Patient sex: M
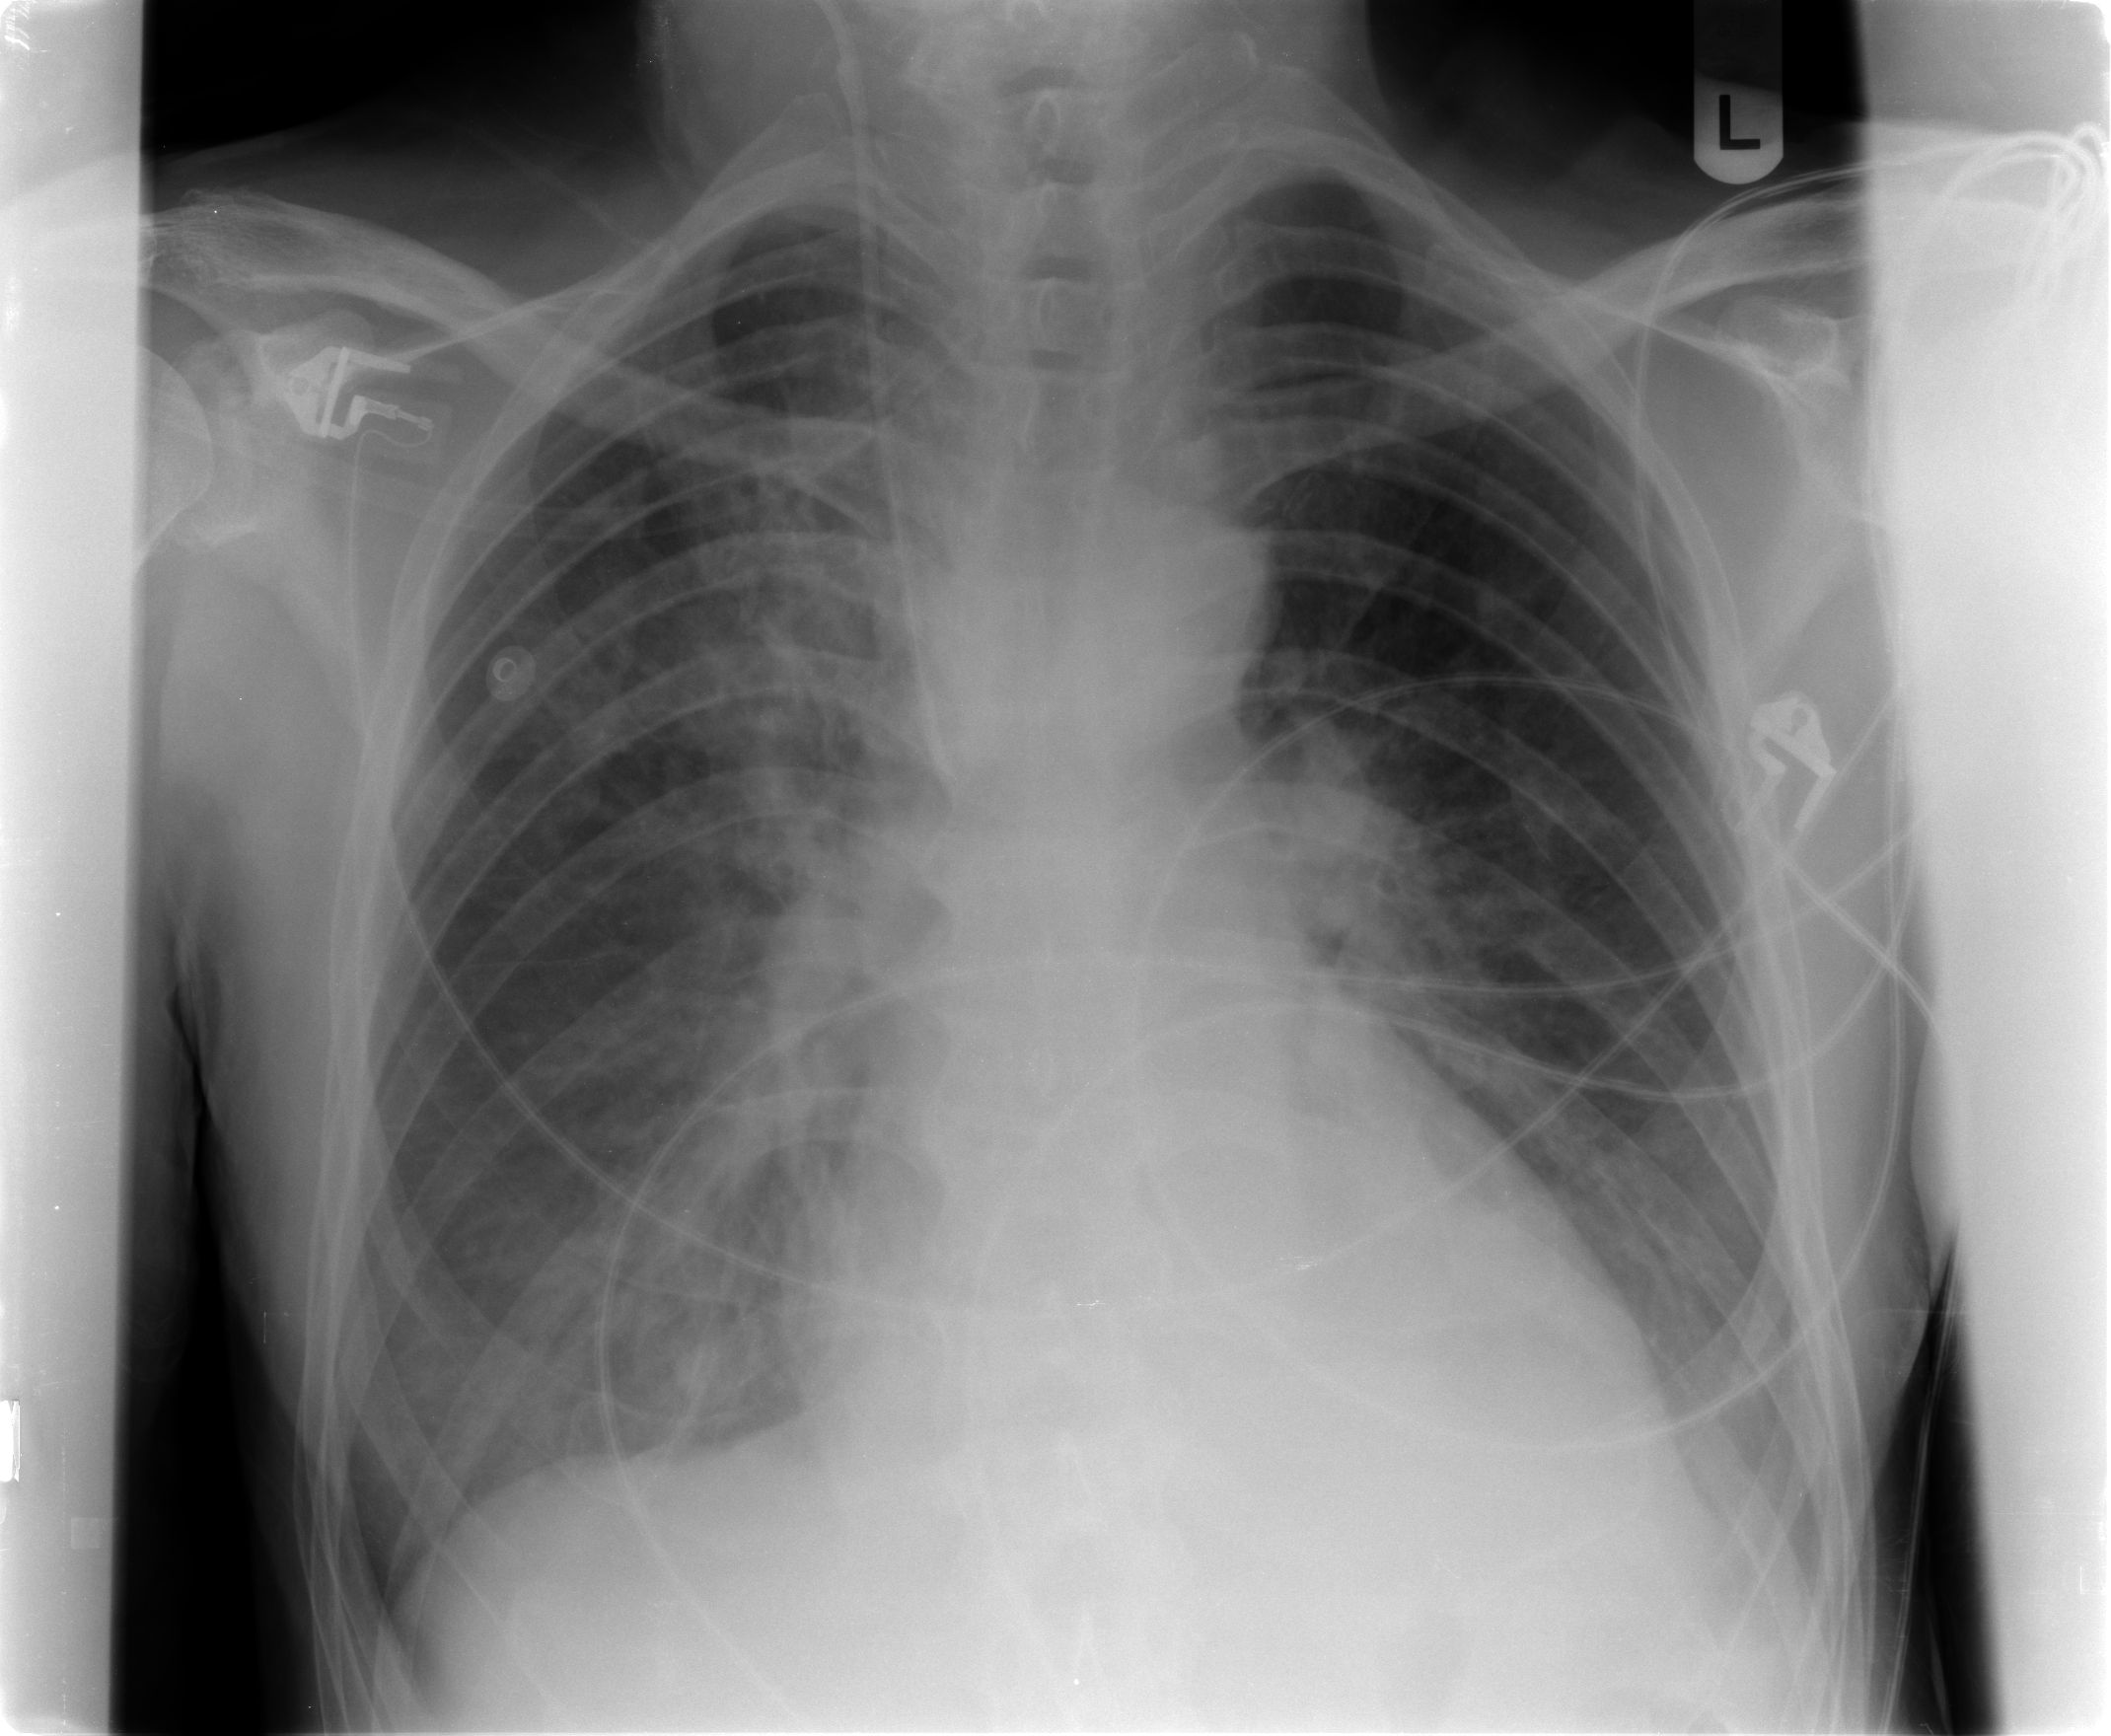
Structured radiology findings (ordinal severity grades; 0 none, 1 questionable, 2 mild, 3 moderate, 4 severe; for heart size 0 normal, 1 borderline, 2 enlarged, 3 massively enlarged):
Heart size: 0
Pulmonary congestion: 2
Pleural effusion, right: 1
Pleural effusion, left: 1
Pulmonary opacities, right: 2
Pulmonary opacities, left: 0
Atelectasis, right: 2
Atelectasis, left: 1